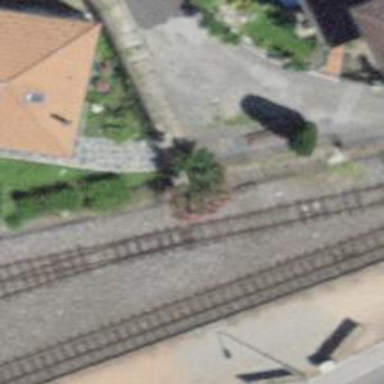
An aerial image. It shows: Railway switch.